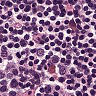
Metastatic tissue present: no